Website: home-depot
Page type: address-validator
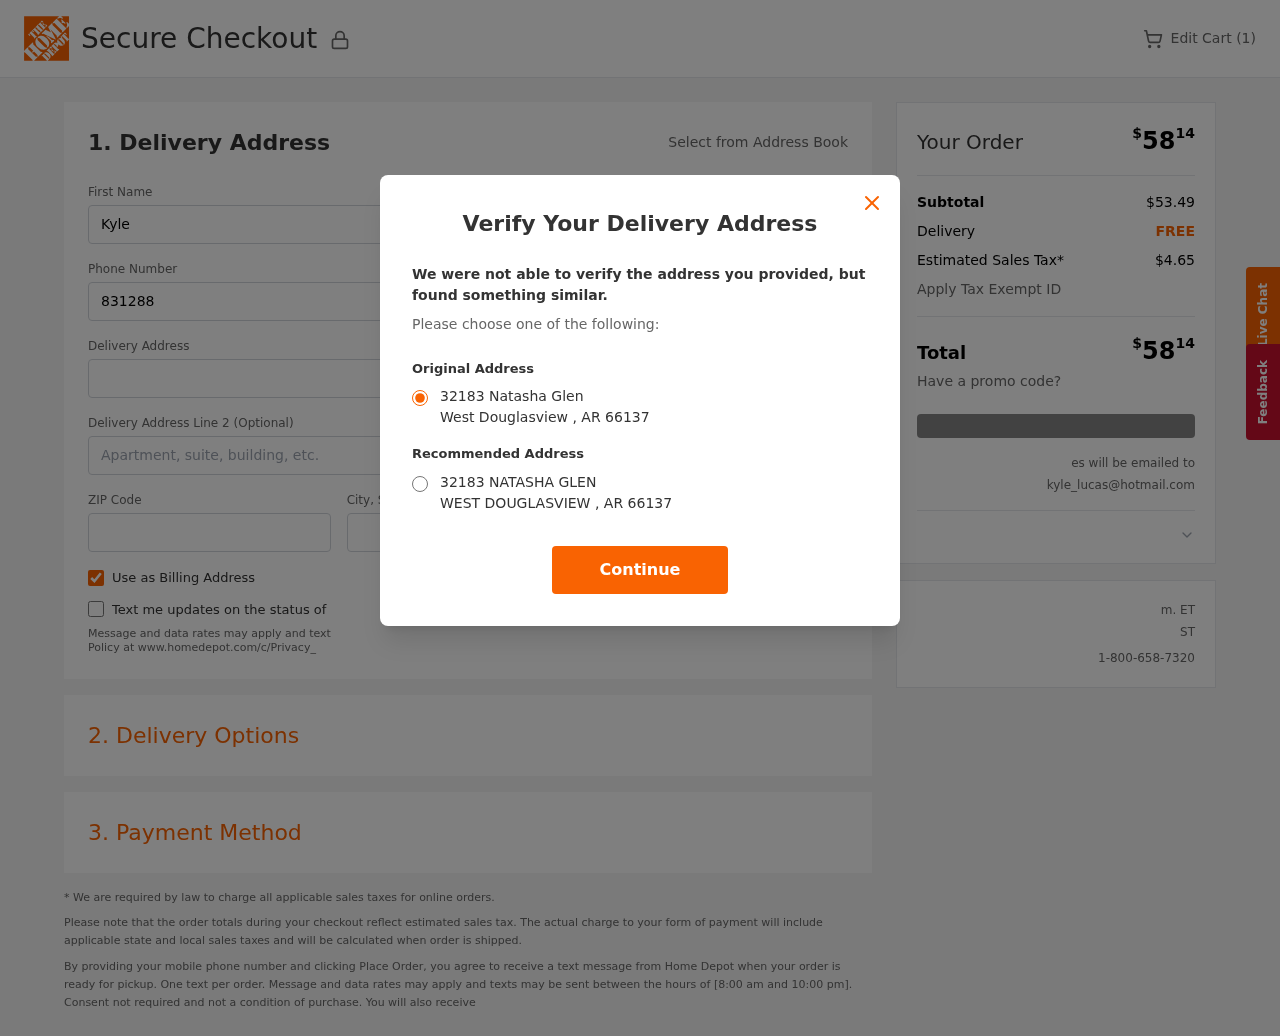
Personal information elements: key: PII_CITY
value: West Douglasview
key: PII_EMAIL
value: kyle_lucas@hotmail.com
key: PII_POSTCODE
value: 66137
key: PII_STATE_ABBR
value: AR
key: PII_STREET
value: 32183 Natasha Glen
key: PII_FIRSTNAME
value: Kyle
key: PII_LASTNAME
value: Lucas
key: PII_PHONE
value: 8312888113
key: PII_CITY_STATE
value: West Douglasview, AR
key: PII_LOCATION25_POSTCODE_EXT
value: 3218
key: PII_LOCATION25_POSTCODE_EXT_NUMERIC
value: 3218
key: PII_CITY_ALT
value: WEST DOUGLASVIEW
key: PII_POSTCODE_FULL
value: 66137
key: PII_POSTCODE_NUMERIC
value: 66137
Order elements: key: ORDER_NUM_ITEMS
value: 1
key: ORDER_TOTAL
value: $5814
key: ORDER_SUBTOTAL
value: $53.49
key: ORDER_SHIPPING_COST
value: FREE
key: ORDER_TAX
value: $4.65